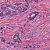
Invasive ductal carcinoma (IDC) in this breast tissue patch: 1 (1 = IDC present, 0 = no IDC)